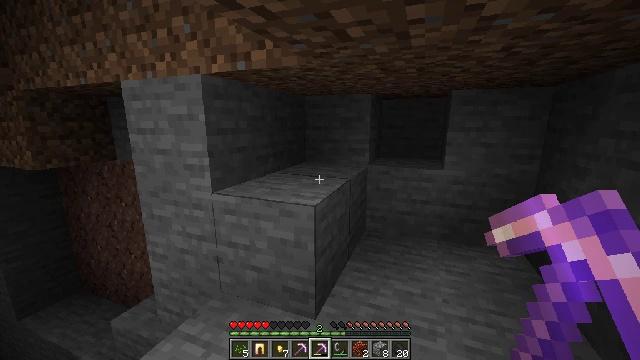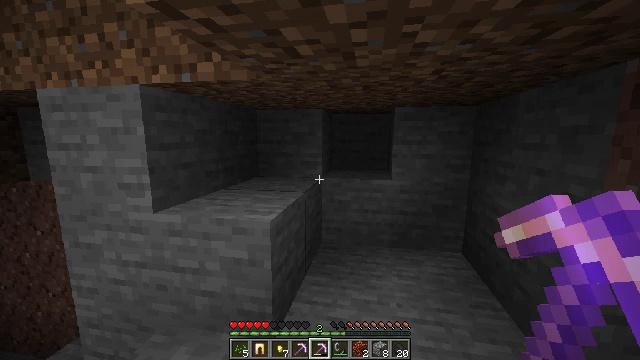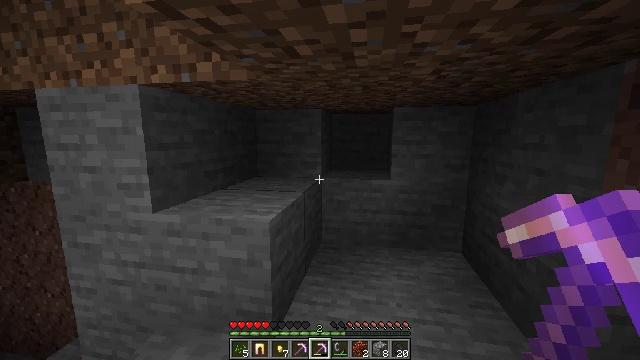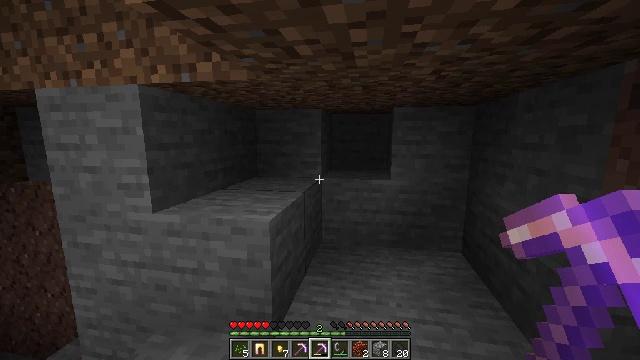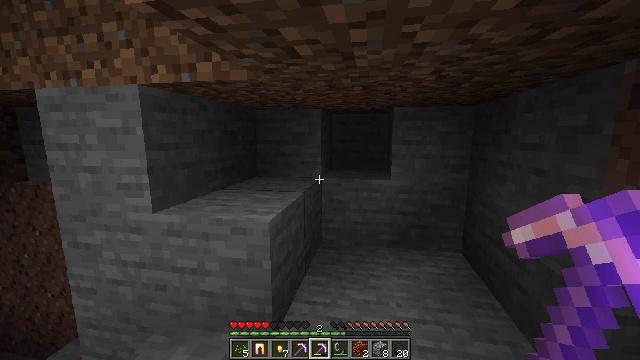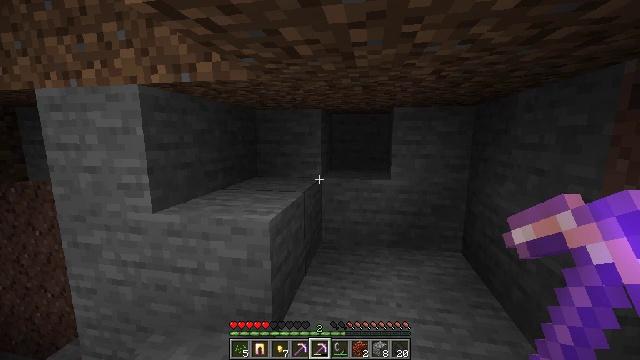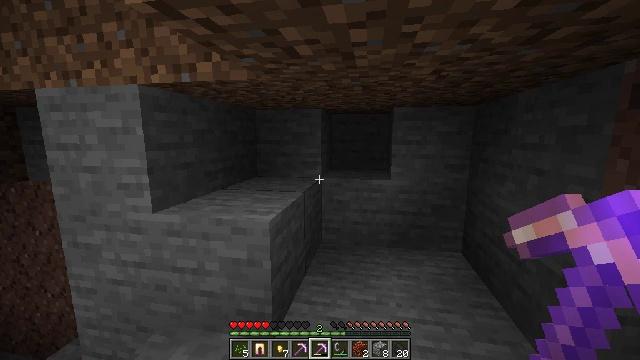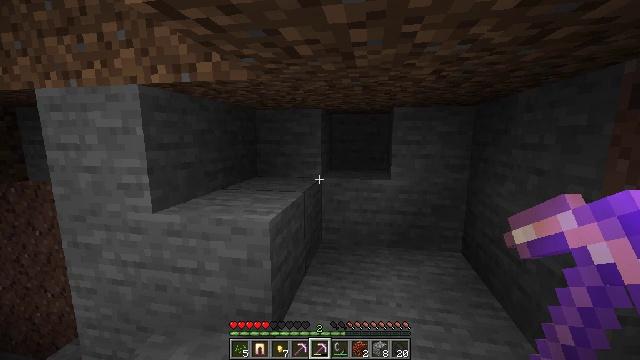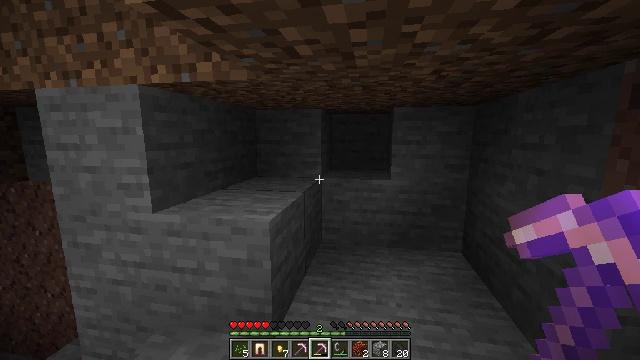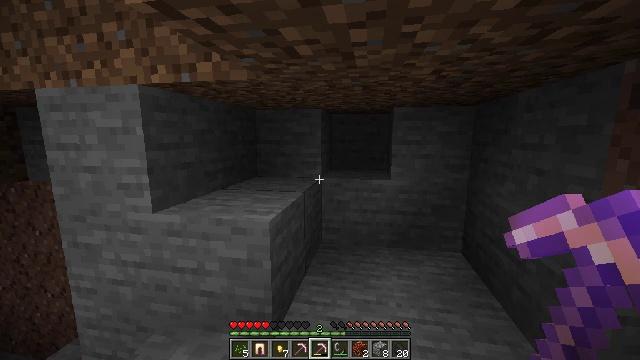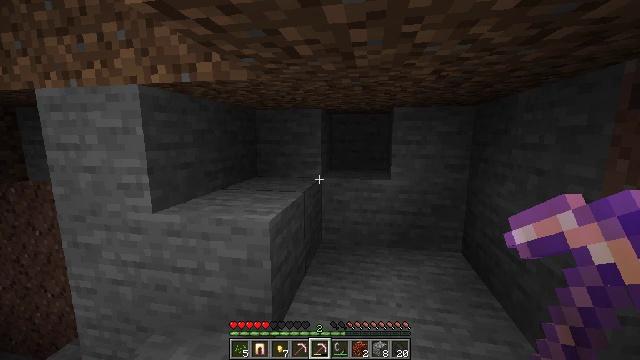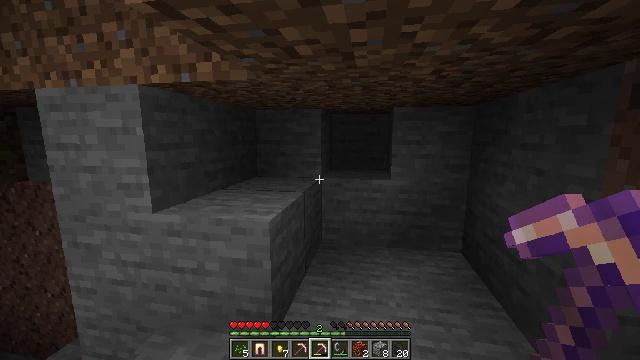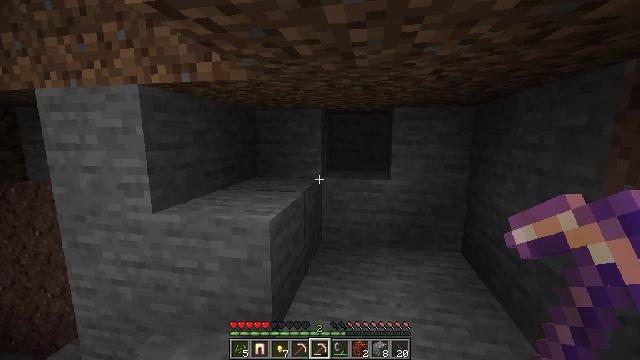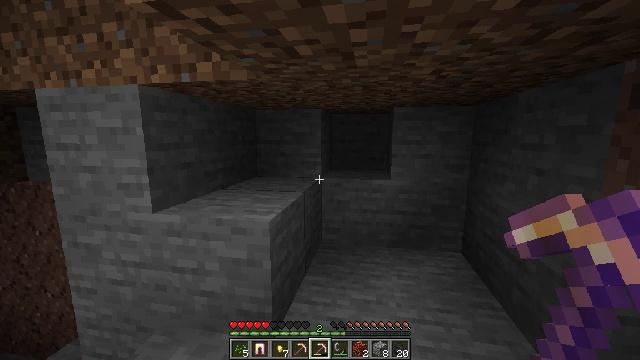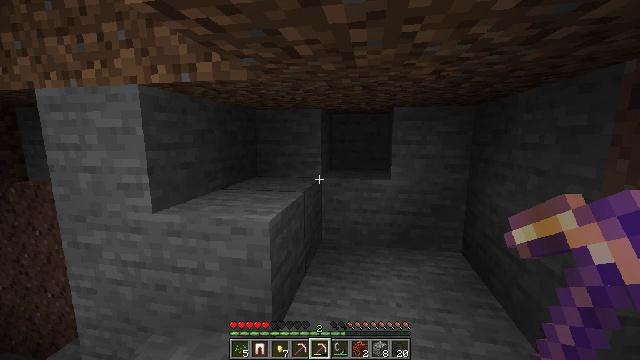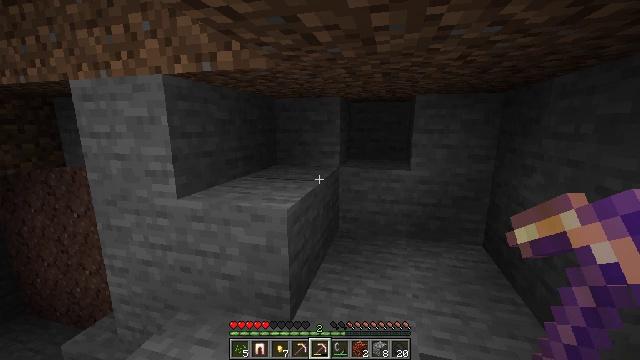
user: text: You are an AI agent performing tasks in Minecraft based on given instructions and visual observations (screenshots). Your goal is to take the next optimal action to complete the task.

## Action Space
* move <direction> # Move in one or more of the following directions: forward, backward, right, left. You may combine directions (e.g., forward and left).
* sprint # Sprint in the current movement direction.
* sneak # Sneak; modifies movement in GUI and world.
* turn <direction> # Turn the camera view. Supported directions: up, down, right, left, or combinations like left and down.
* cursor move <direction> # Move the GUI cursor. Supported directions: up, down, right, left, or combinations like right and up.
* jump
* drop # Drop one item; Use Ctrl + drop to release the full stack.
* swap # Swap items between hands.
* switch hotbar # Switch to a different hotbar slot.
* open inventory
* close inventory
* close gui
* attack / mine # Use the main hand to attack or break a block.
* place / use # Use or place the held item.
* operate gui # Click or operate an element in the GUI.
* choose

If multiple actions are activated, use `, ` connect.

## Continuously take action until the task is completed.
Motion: motion action
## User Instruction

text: Mine the grass in the plains.
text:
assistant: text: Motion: turn right and up
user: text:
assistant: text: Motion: no_op
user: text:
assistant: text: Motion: no_op
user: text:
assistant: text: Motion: no_op
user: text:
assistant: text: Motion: no_op
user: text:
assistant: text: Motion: no_op
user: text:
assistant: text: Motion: no_op
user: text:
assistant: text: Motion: no_op
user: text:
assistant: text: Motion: no_op
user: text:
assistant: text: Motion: no_op
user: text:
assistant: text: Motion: no_op
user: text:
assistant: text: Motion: no_op
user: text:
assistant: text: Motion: no_op
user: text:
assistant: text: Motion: no_op
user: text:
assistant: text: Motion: turn left and down
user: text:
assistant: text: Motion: move forward, turn left and down
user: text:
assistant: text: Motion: move forward, turn left
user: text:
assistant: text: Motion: move forward, turn left
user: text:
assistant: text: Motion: move forward
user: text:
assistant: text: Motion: turn left and down
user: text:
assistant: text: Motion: turn left and down
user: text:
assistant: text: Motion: turn left
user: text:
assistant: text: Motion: no_op
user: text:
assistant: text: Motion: no_op
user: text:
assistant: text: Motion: no_op
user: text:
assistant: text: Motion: no_op
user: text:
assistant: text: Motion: turn left and down
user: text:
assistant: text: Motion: turn left and down
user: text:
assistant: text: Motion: turn left
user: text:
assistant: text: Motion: no_op